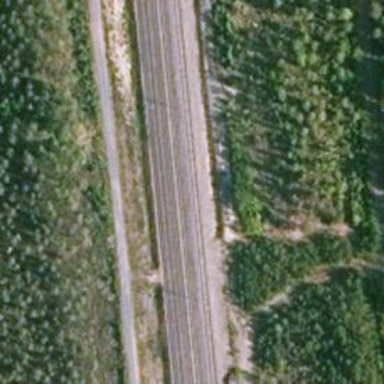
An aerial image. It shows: Site related to railway infrastructure.